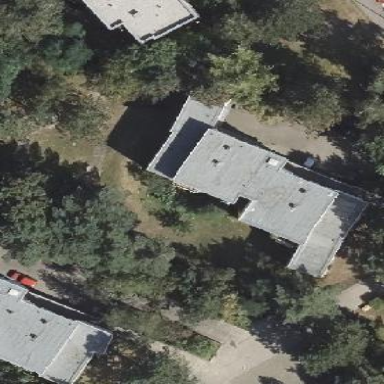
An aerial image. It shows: Image showing building with apartments.